Field crop: tomato
Growth stage: 1
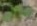
Species: solanum